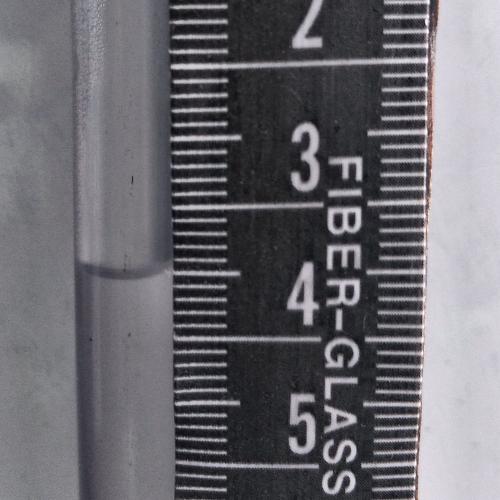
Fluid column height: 4.0 cm